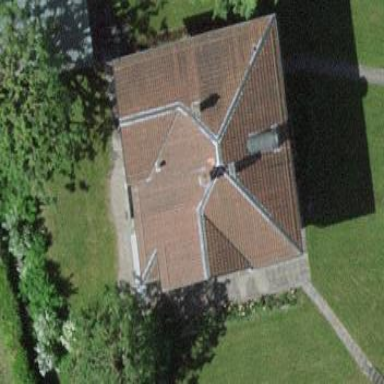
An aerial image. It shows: House with pyramidal roof shape.